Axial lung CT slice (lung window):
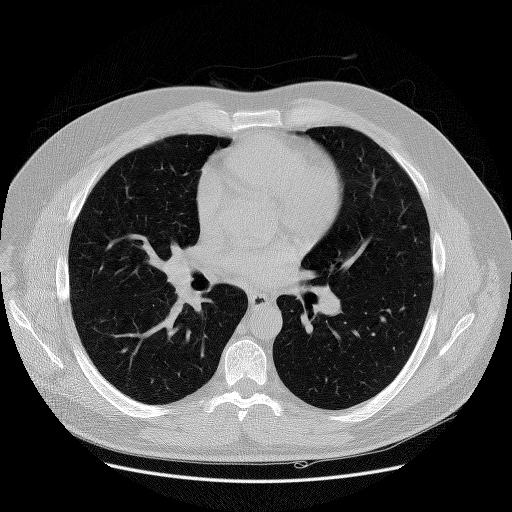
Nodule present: no